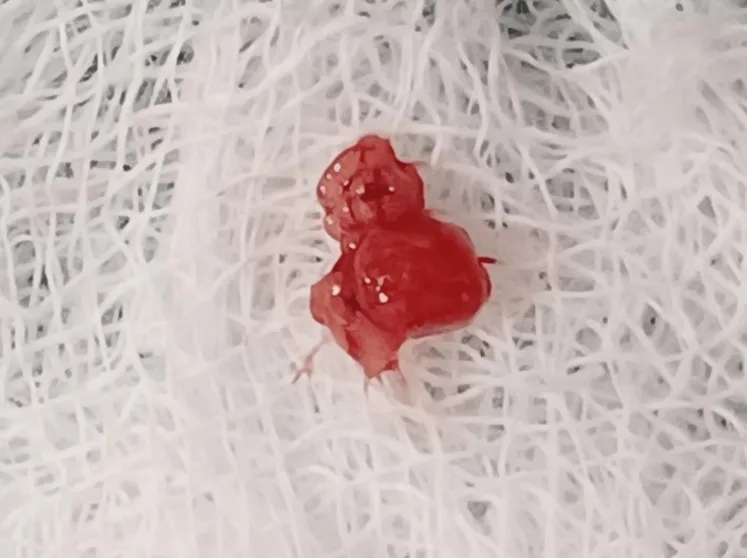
Specimen collected from the site by diode laser.
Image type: medical_photograph (skin_photograph)